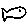
Label: fish